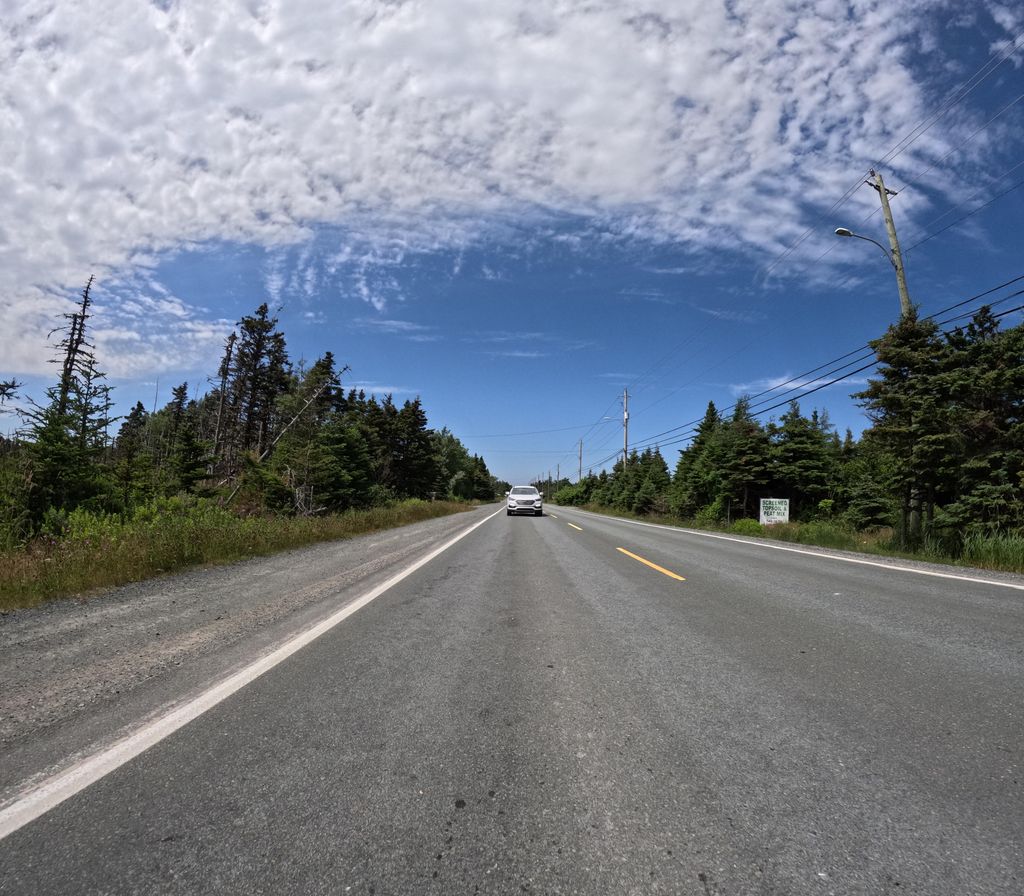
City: st_johns